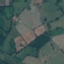
Label: Pasture